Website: crate-barrel
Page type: review-order
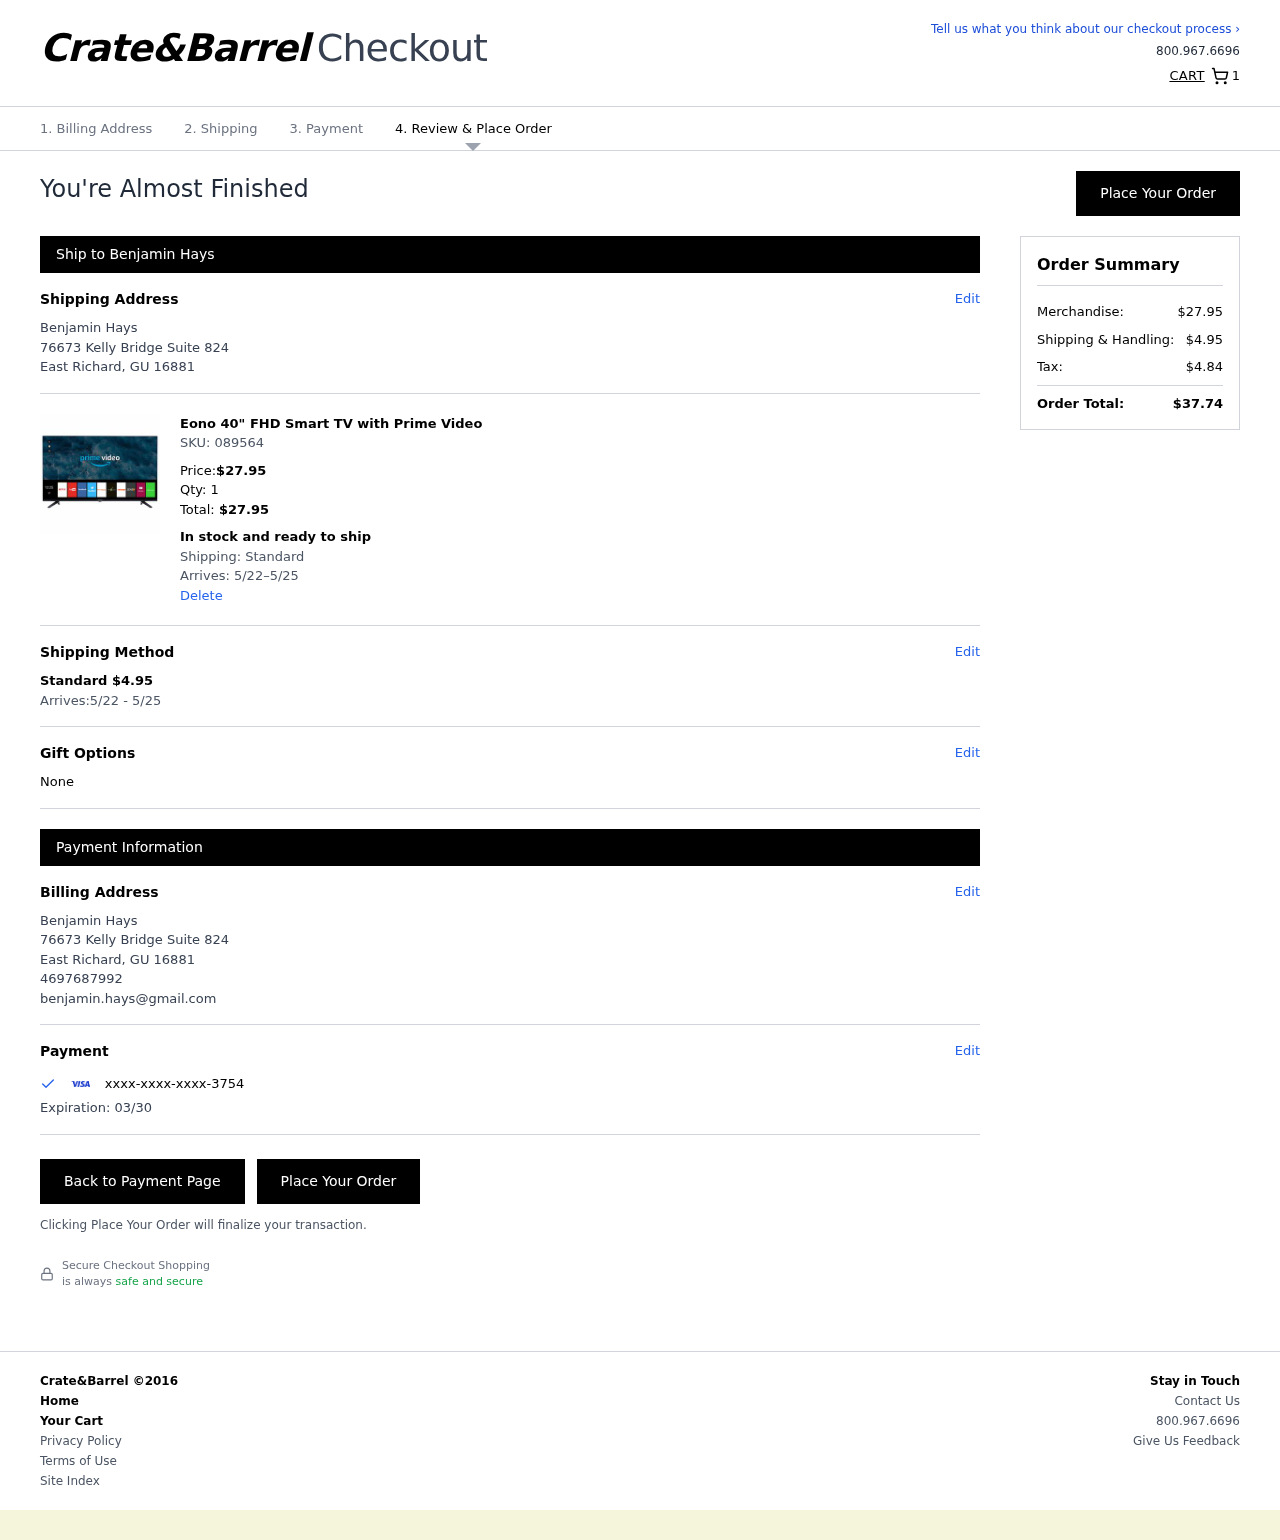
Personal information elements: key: PII_CARD_EXPIRY
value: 03/30
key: PII_CARD_LAST4
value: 3754
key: PII_EMAIL
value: benjamin.hays@gmail.com
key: PII_FULLNAME
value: Benjamin Hays
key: PII_PHONE
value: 4697687992
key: PII_FIRSTNAME
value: Benjamin
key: PII_LASTNAME
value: Hays
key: PII_FULLNAME2
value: Benjamin Hays
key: PII_FULLNAME3
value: Benjamin Hays
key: PII_FIRSTNAME2
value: Benjamin
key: PII_FIRSTNAME3
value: Benjamin
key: PII_LASTNAME2
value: Hays
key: PII_LASTNAME3
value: Hays
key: PII_FIRSTNAME_DERIVED
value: Benjamin
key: PII_LASTNAME_DERIVED
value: Hays
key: PII_FULLNAME_DERIVED
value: Benjamin Hays
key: PII_NAME_FULL_DERIVED
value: Benjamin Hays
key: PII_STREET
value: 76673 Kelly Bridge Suite 824
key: PII_CITY
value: East Richard
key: PII_STATE_ABBR
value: GU
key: PII_STATE
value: GU
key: PII_POSTCODE
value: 16881
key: PII_POSTCODE_FULL
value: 16881
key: PII_POSTCODE_NUMERIC
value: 16881
Product elements: key: PRODUCT1_NAME
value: Eono 40" FHD Smart TV with Prime Video
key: PRODUCT1_PRICE
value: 27.95
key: PRODUCT1_QUANTITY
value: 1
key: PRODUCT1_TOTAL
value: $27.95
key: PRODUCT_SKU_ID
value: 089564
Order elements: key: ORDER_NUM_ITEMS
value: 1
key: ORDER_DELIVERY_RANGE
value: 5/22–5/25
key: ORDER_SHIPPING_COST2
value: $4.95
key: ORDER_DELIVERY_RANGE2
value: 5/22 - 5/25
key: ORDER_SUBTOTAL
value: $27.95
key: ORDER_SHIPPING_COST3
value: $4.95
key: ORDER_TAX
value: $4.84
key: ORDER_TOTAL
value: $37.74